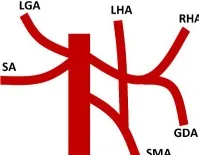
Vascular anomalies associated with surgical intervention in patients with Situs Inversus Totalis (SIT) coexistent with gastric cancer. (E) Patient with Left Hepatic Artery (LHA) branching from the SMA.
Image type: radiology (ct)